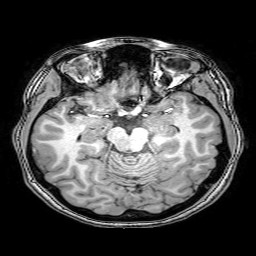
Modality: T1w
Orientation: coronal
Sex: female
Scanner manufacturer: philips
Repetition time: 0.008076 s
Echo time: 0.00369 s